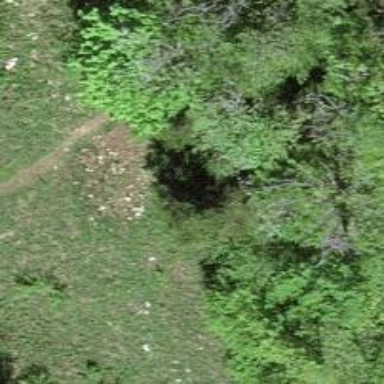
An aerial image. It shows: Marked trail path.